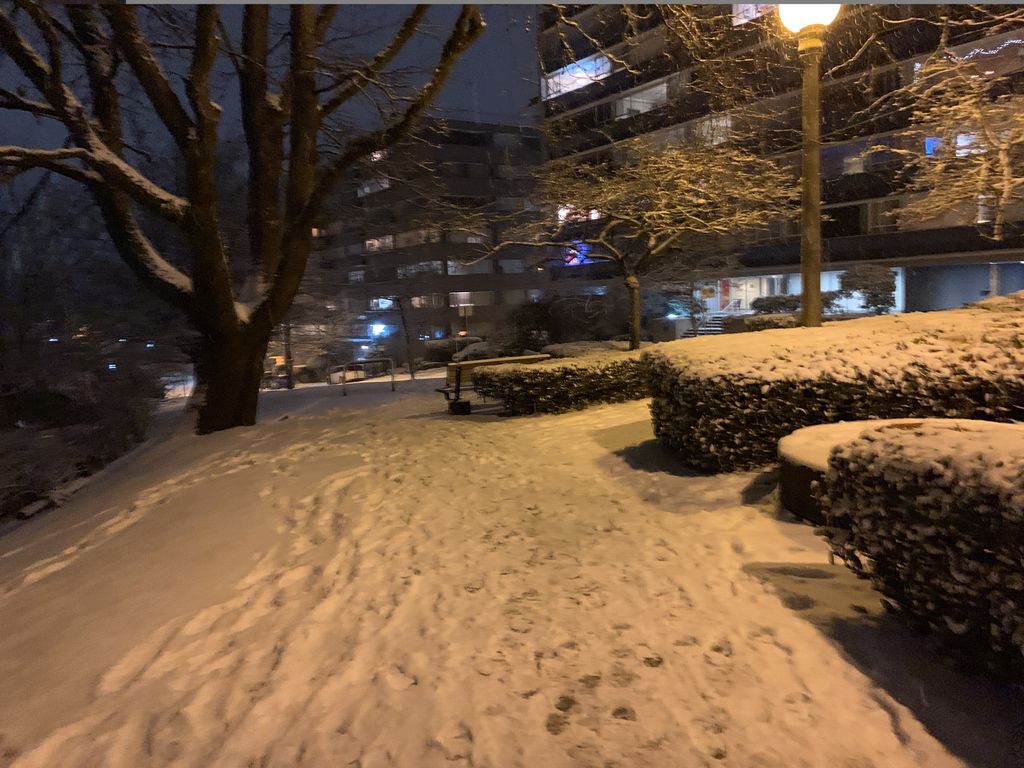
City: vancouver